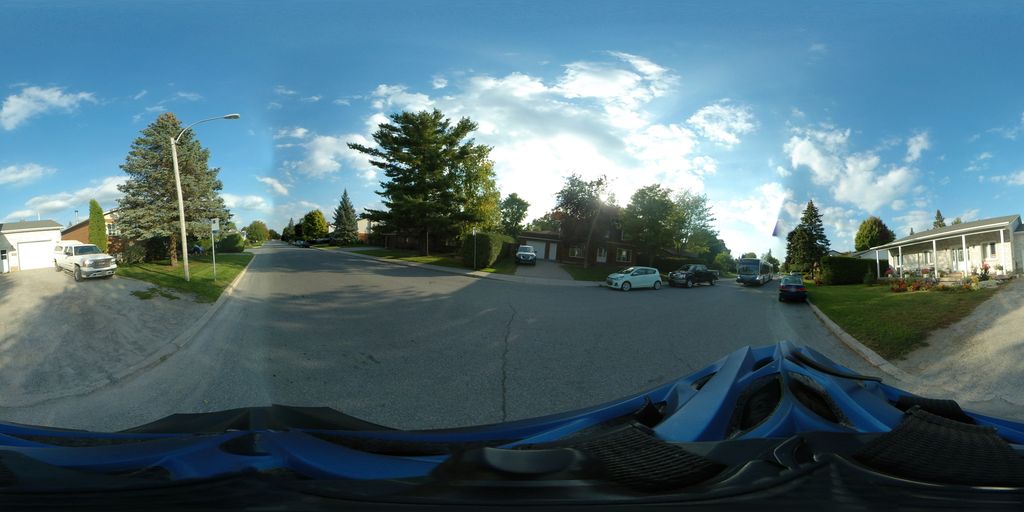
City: ottawa-gatineau